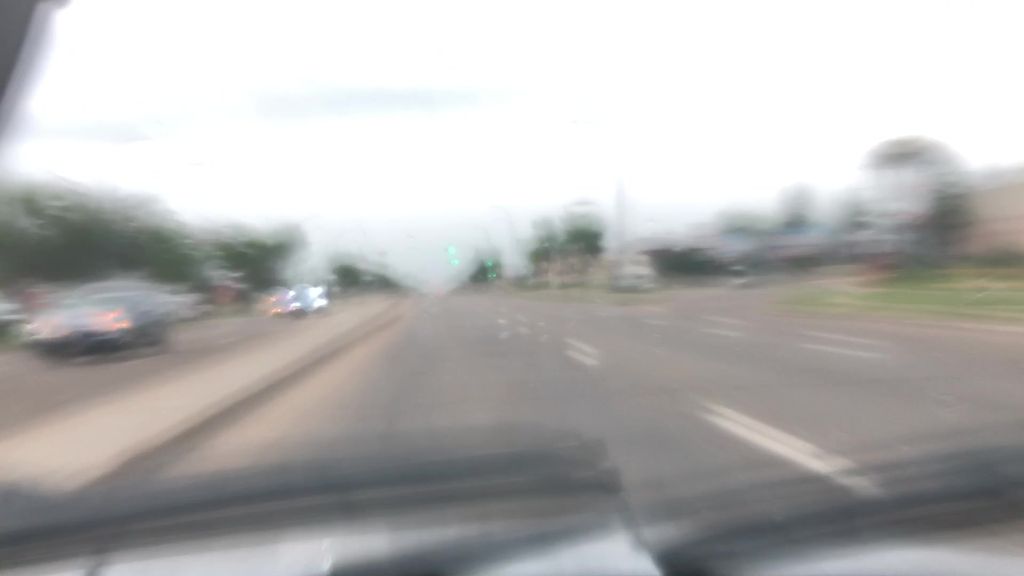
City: edmonton